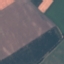
Land use / land cover: AnnualCrop